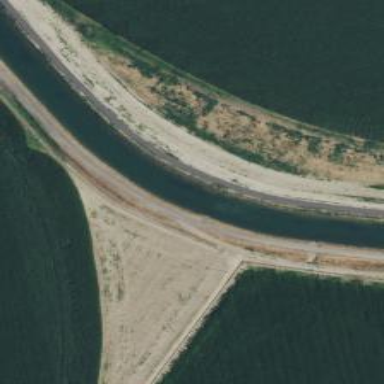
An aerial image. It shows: Canal.